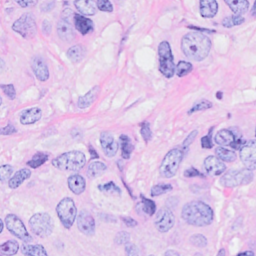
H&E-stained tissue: Breast